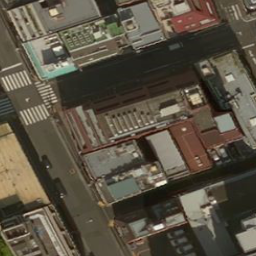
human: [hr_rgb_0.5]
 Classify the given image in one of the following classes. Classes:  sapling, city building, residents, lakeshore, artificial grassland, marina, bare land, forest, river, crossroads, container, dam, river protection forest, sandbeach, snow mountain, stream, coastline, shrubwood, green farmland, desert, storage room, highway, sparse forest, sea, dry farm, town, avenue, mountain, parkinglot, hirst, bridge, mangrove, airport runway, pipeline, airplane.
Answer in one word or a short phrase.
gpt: city building